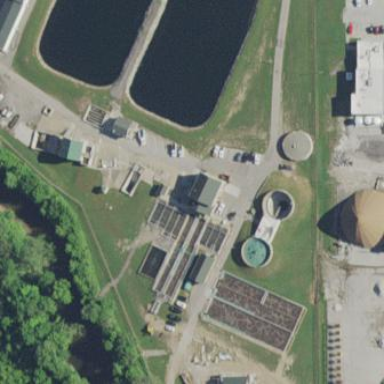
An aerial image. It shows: Wastewater plant.